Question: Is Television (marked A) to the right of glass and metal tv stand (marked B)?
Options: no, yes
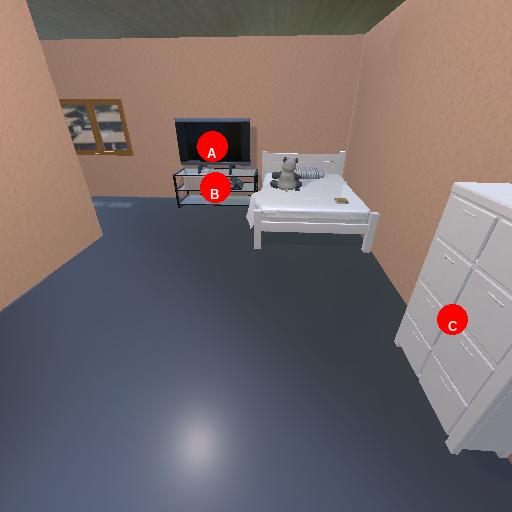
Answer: no